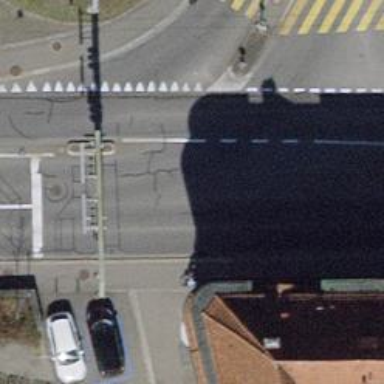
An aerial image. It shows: Road with traffic signals.